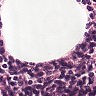
Metastatic tissue present: no